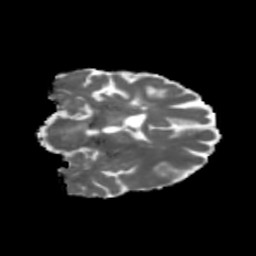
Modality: MD
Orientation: coronal
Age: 50
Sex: female
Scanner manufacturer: siemens
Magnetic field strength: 3 T
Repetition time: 5.47 s
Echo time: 0.0854 s